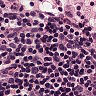
Metastatic tissue present: no